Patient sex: M
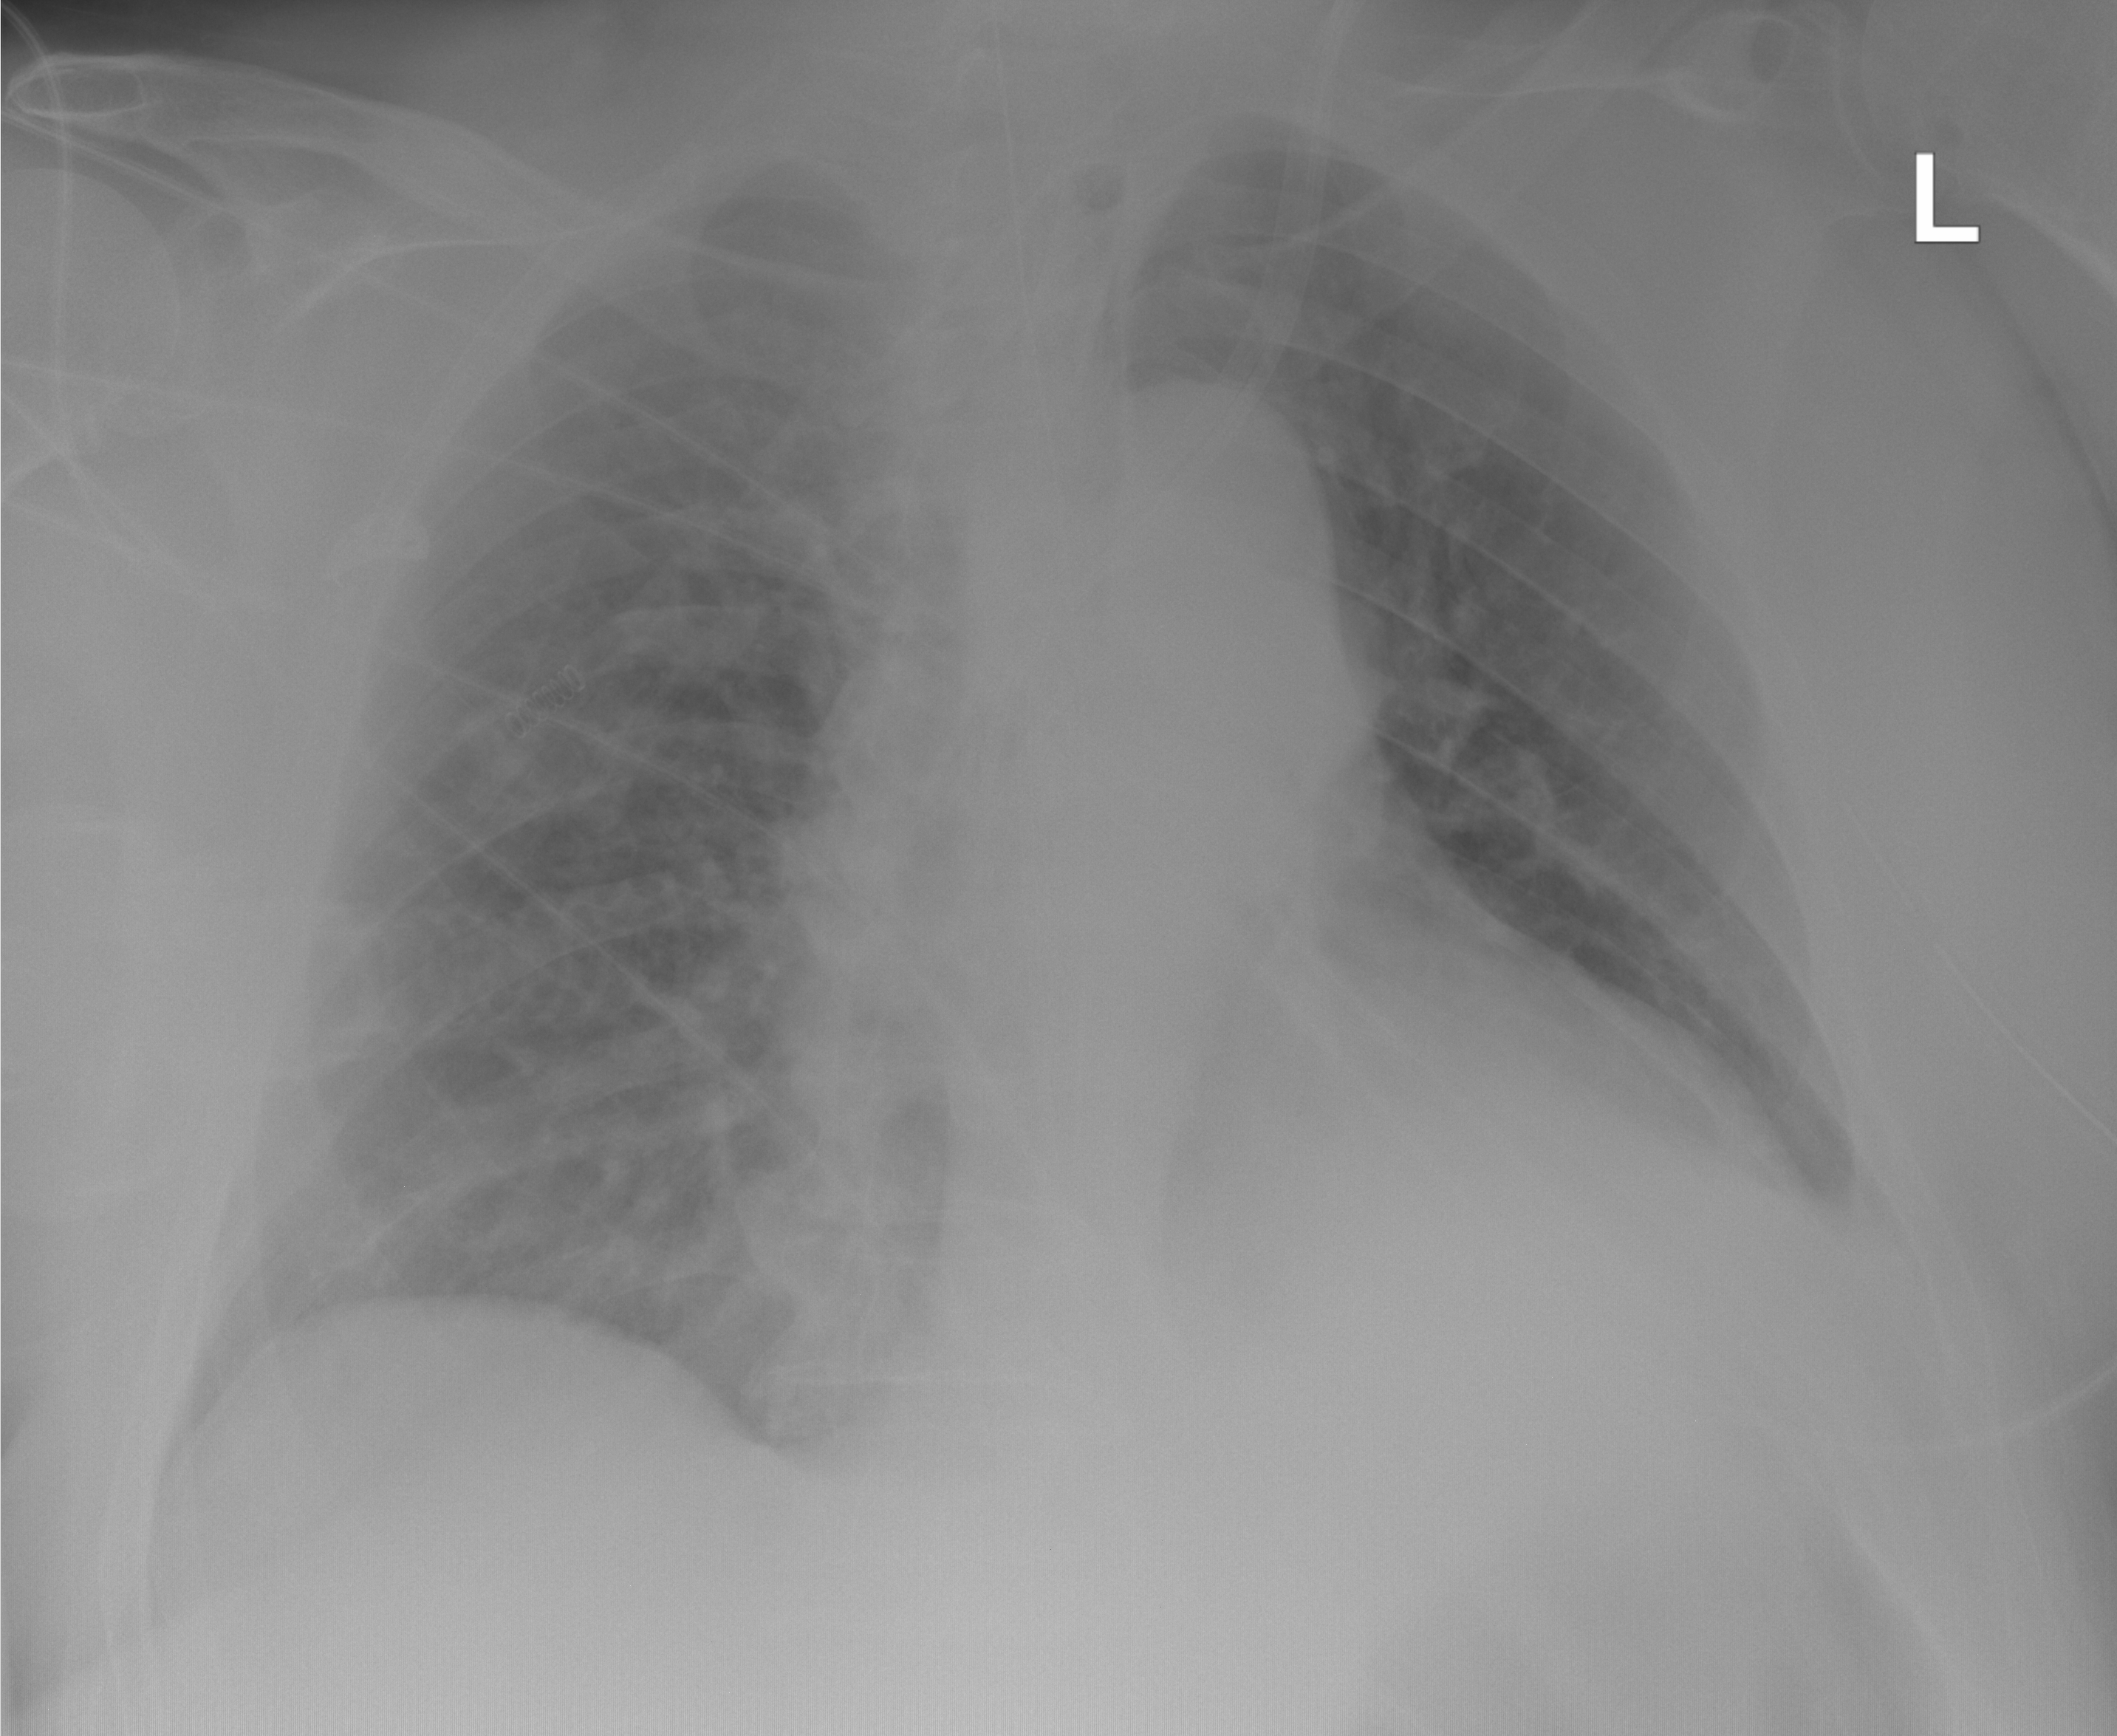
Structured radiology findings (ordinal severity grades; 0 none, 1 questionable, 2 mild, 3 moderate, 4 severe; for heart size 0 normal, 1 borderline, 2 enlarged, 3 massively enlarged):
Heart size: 2
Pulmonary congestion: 1
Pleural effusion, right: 0
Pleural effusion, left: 2
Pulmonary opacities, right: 0
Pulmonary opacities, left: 0
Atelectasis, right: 0
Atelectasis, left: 2